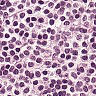
Metastatic tissue present: no